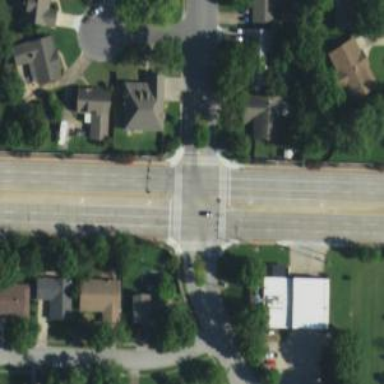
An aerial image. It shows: Crossing on footway.